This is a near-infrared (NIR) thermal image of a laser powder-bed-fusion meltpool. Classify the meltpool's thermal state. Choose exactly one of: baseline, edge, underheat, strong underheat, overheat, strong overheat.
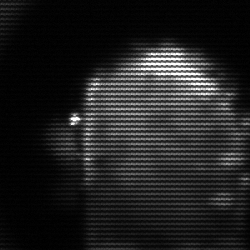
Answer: baseline